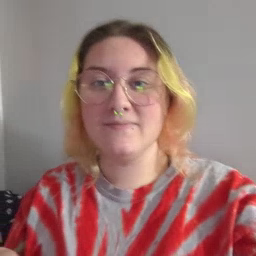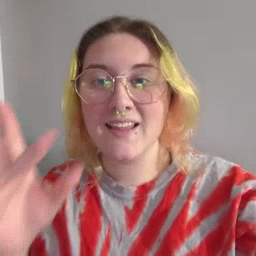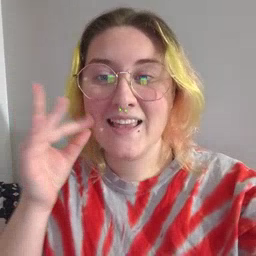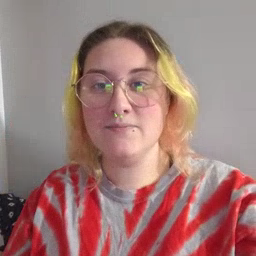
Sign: kitty